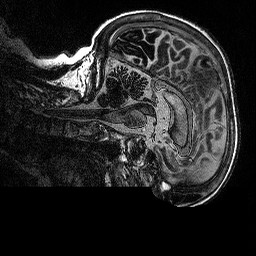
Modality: MP2RAGE
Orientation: sagittal
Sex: female
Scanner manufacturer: siemens
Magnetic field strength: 3 T
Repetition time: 5 s
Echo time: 0.00292 s